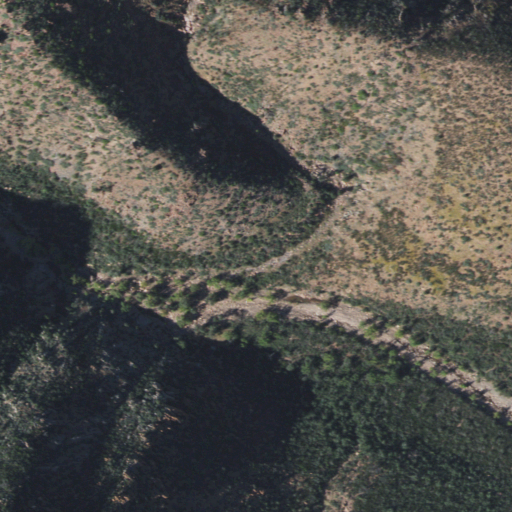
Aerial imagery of valley in Arizona named Bull Spring Canyon containing shrub and evergreen forest